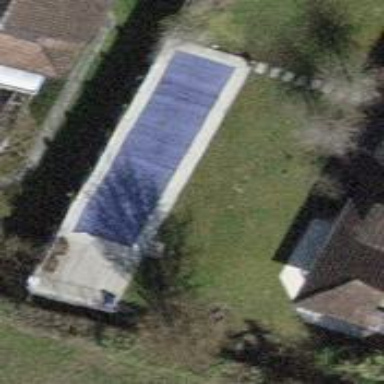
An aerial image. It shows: Swimming pool located in leisure land.